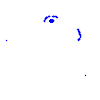
Particle: electron